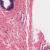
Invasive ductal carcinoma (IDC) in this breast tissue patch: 0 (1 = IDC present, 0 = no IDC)